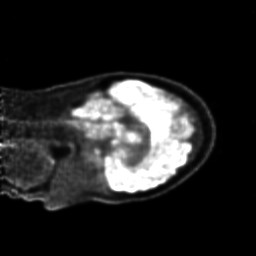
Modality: PET
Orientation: sagittal
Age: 34
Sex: female
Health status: ill